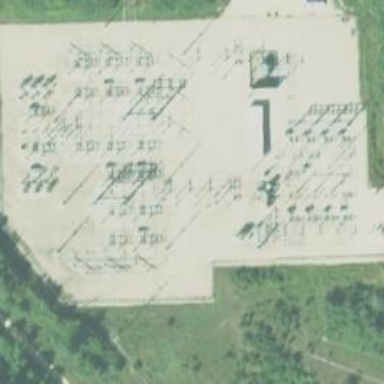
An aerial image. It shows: Mast designed for lightning protection.